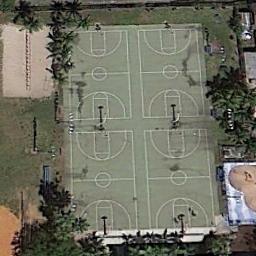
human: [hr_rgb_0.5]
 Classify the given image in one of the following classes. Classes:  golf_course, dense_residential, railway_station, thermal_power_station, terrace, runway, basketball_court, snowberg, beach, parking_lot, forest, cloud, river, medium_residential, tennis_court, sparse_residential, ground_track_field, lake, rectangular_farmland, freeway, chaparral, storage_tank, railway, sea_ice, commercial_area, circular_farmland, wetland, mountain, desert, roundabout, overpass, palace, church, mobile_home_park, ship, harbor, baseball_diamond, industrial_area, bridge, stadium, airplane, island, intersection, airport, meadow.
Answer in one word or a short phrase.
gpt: basketball_court